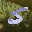
Label: 5